Field crop: maize
Growth stage: 2
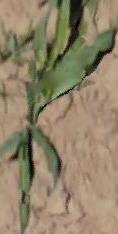
Species: maize